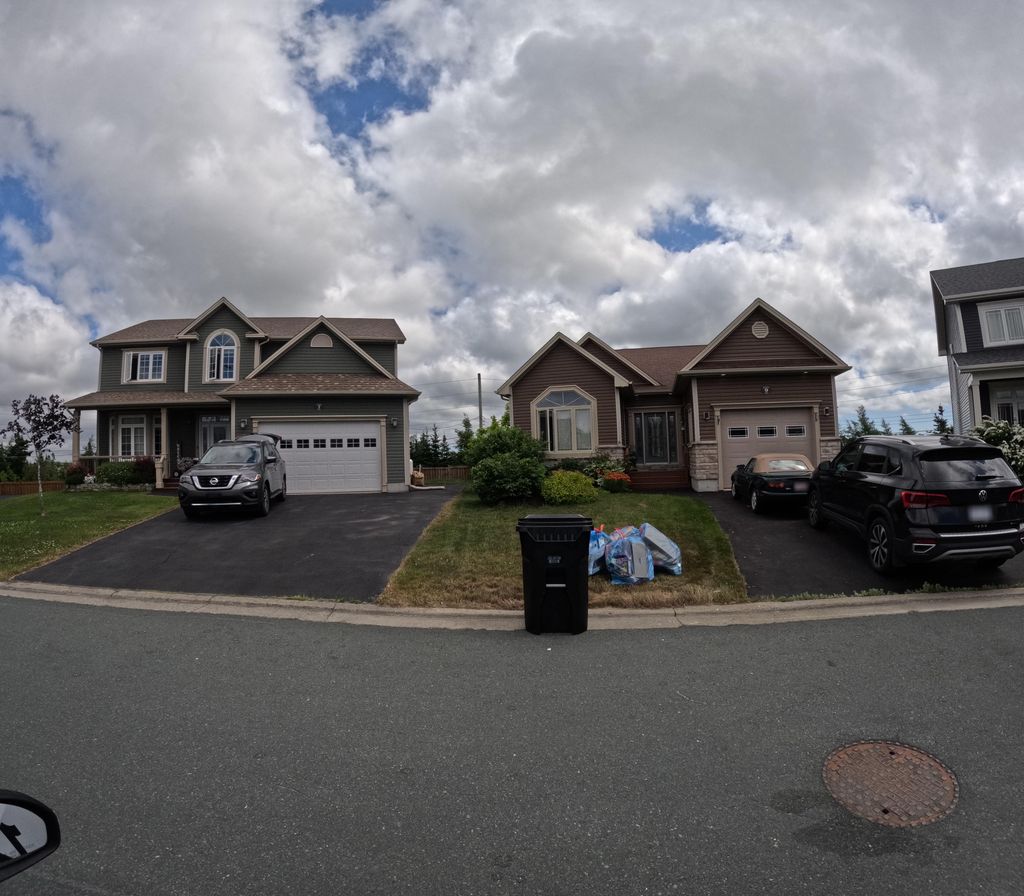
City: st_johns